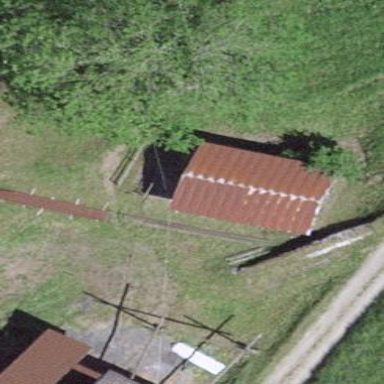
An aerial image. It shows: Stable building.